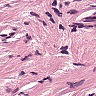
Metastatic tissue present: no